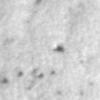
Label: no_change